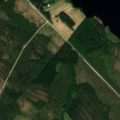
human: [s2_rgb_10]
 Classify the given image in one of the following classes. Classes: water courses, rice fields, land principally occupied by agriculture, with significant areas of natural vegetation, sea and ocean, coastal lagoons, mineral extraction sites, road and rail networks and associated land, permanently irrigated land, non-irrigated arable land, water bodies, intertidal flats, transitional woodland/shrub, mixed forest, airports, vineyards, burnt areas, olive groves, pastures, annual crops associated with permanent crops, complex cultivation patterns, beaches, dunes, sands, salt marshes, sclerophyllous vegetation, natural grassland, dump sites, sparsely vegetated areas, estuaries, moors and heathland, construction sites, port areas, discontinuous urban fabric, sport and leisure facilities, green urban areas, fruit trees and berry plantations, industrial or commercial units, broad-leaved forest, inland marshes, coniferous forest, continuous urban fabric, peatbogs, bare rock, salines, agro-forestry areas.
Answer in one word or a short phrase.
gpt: coniferous forest, mixed forest, transitional woodland/shrub, water bodies